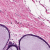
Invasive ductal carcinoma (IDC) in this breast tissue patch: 0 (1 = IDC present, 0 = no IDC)